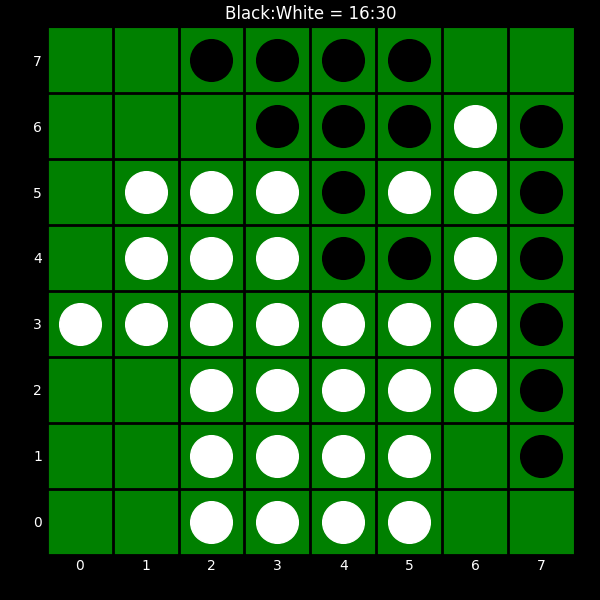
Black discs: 16
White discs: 30